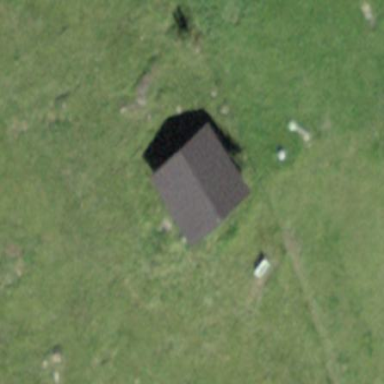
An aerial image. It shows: Barn.